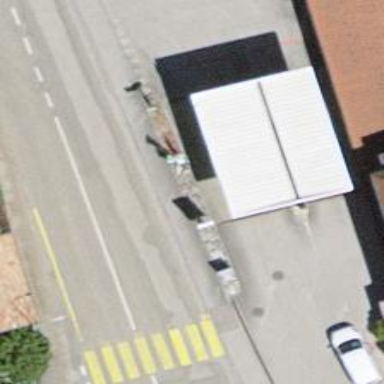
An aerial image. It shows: Bus stop with platform for public transport.